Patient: sex F, age 53
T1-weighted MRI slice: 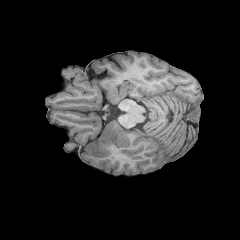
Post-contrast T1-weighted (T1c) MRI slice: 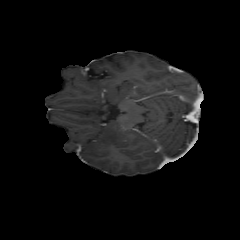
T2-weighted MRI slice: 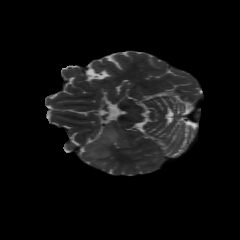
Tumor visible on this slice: yes
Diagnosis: Astrocytoma, IDH-wildtype
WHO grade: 3